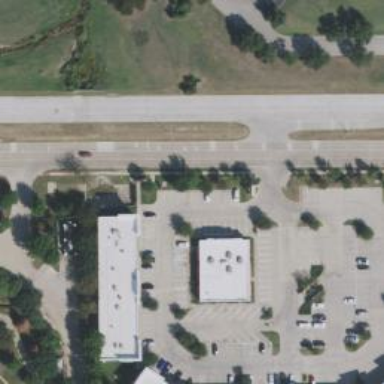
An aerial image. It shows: Healthcare clinic.